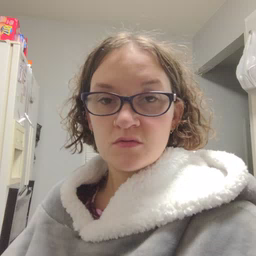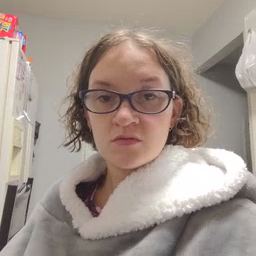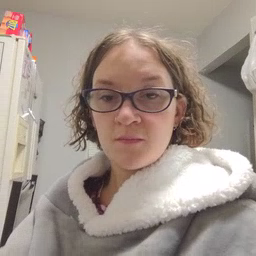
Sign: boy